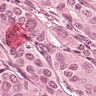
Metastatic tissue present: yes